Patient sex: F
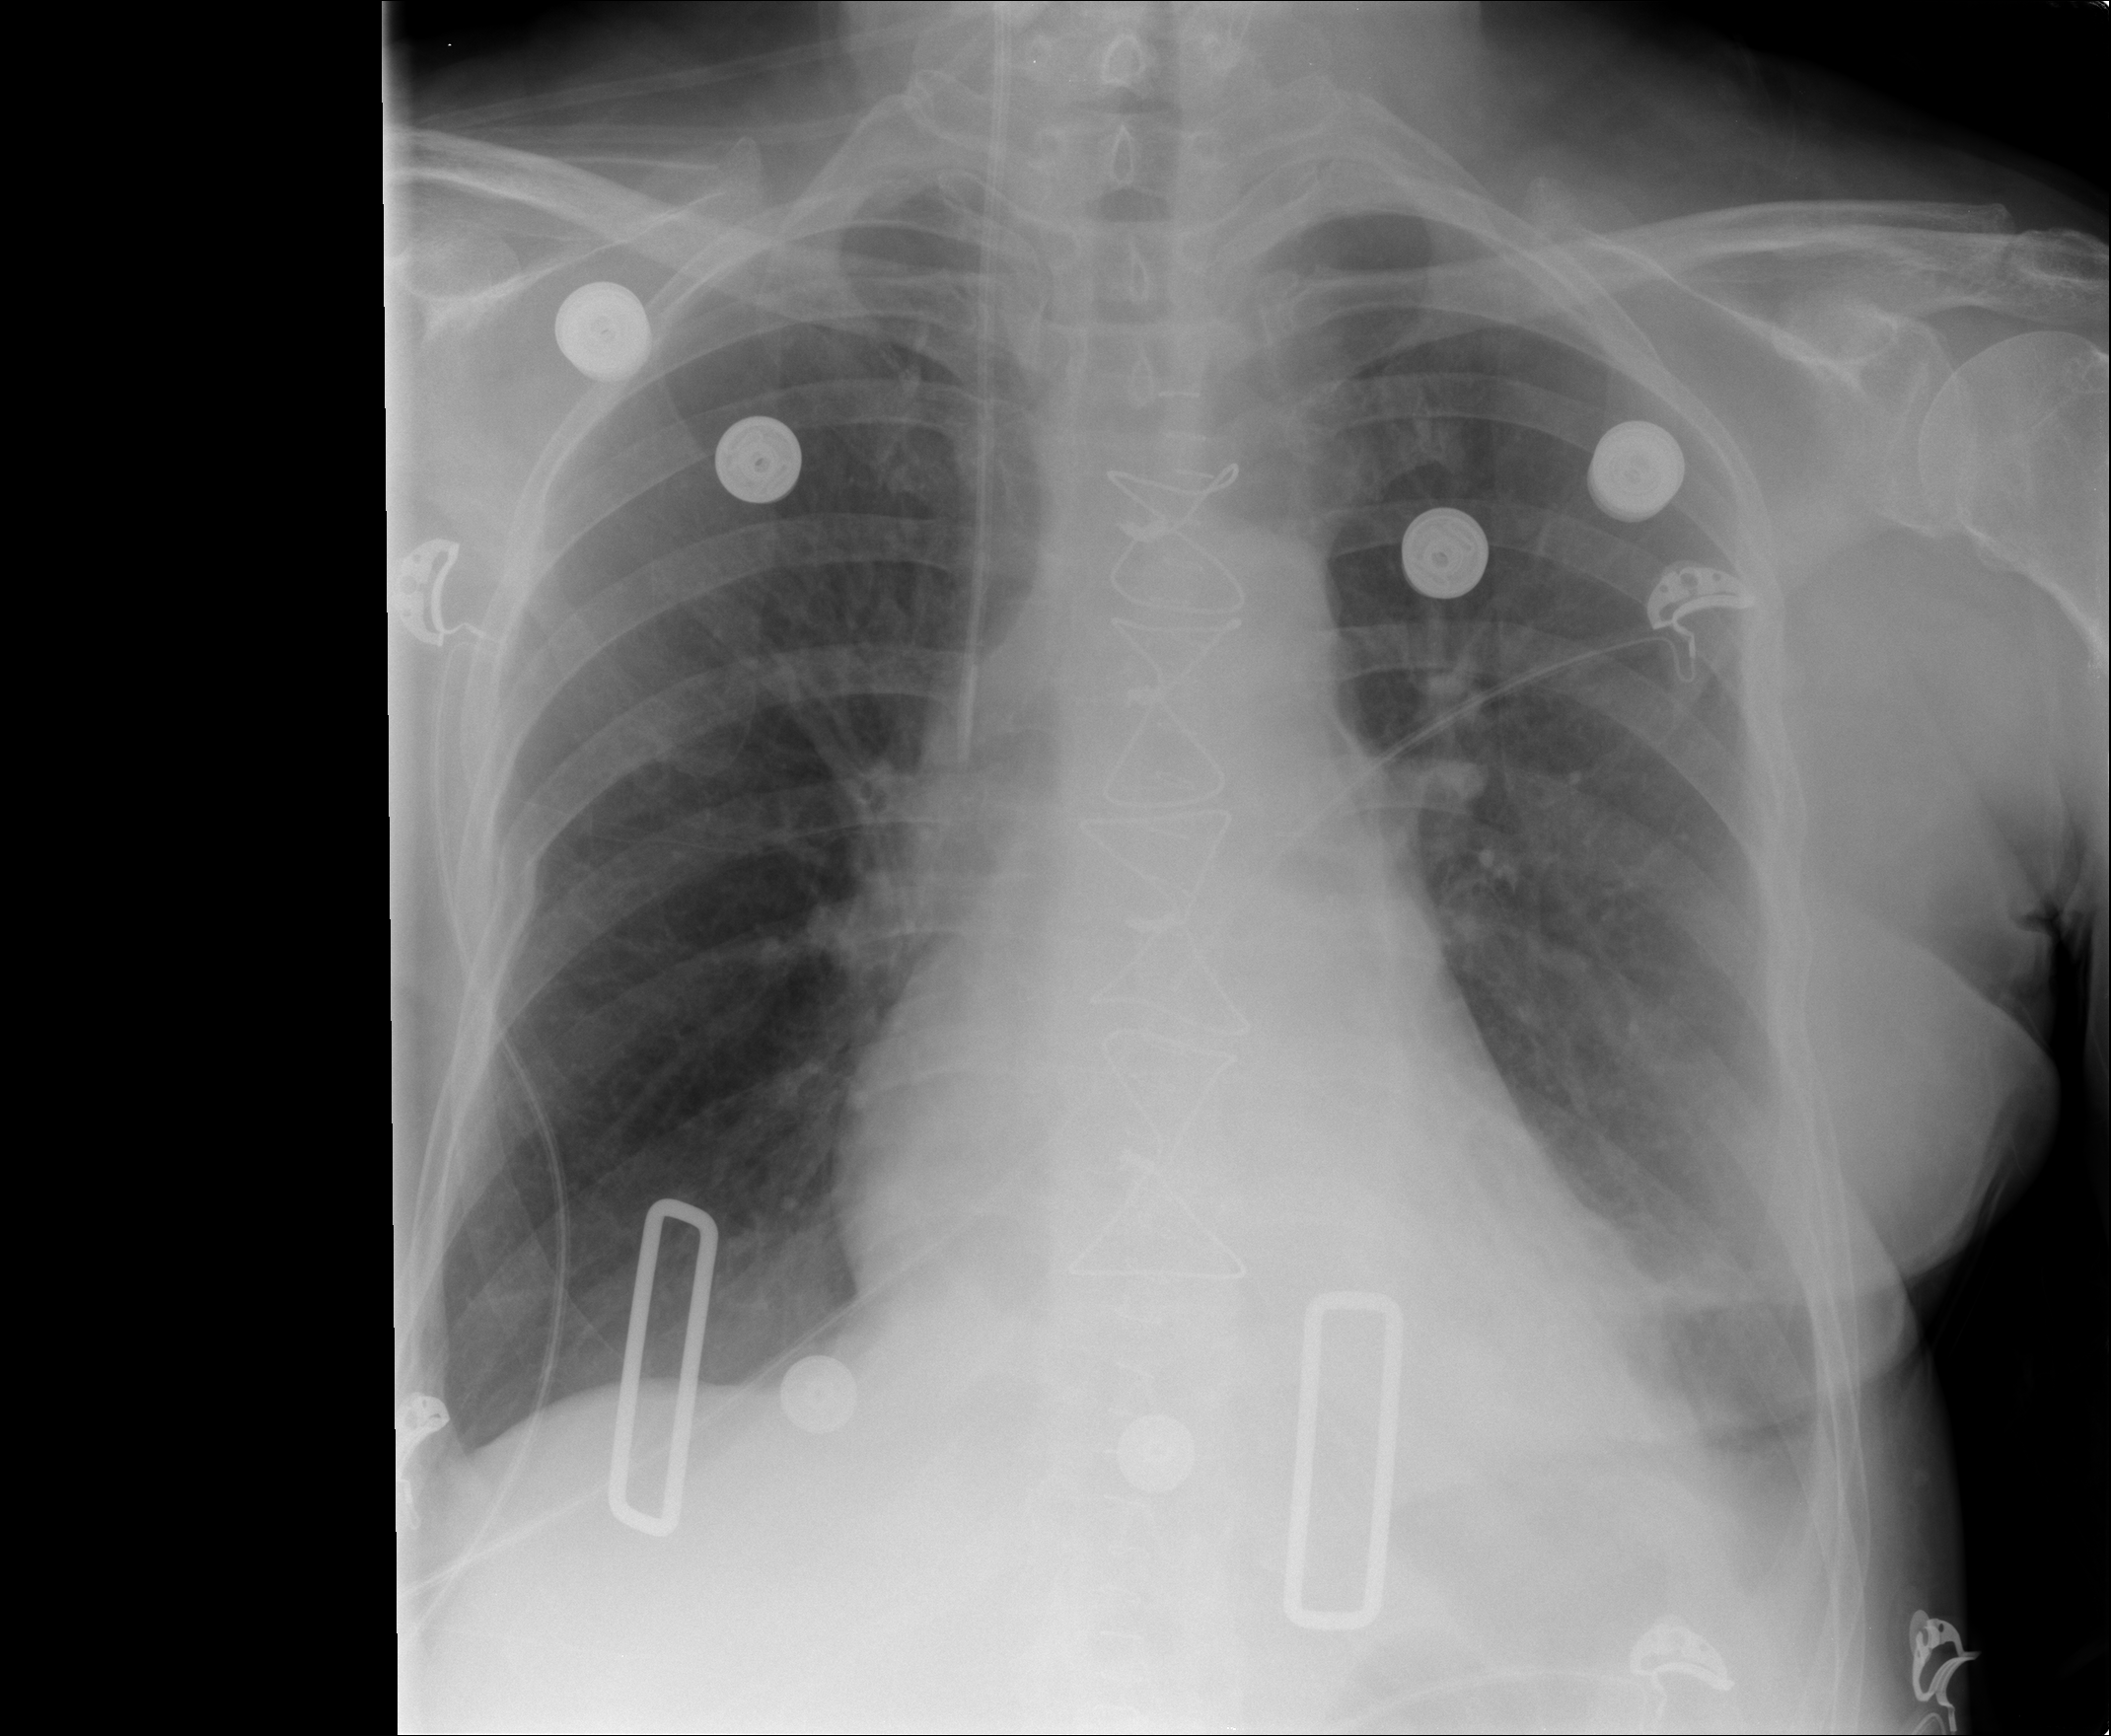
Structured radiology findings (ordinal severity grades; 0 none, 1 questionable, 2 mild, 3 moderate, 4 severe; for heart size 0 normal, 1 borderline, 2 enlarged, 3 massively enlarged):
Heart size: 1
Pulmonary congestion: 0
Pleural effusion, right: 0
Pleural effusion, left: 2
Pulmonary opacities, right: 0
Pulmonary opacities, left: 0
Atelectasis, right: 0
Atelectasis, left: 2